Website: home-depot
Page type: delivery-shipping
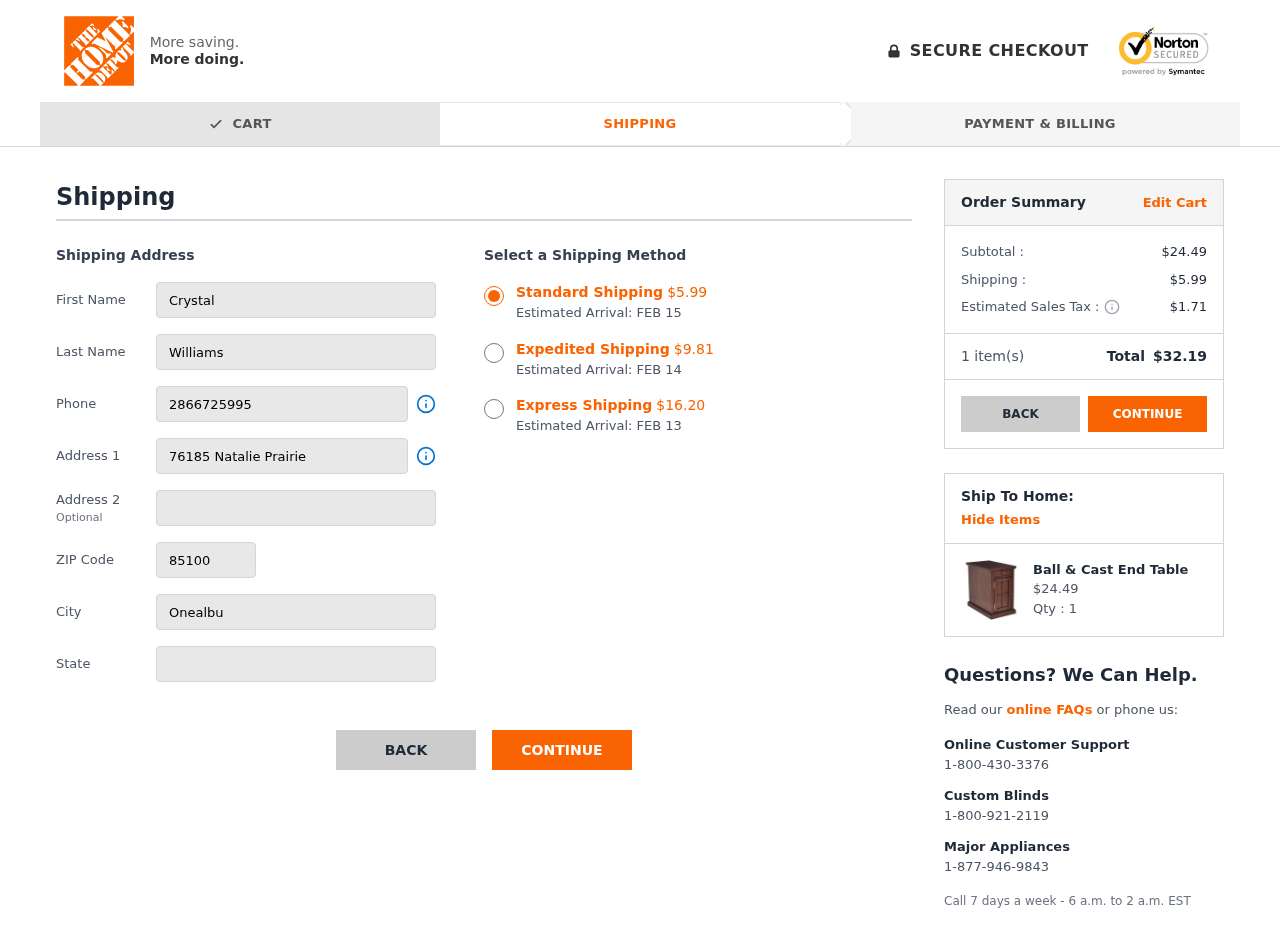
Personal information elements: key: PII_CITY
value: Onealburgh
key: PII_FIRSTNAME
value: Crystal
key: PII_LASTNAME
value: Williams
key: PII_PHONE
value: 2866725995
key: PII_POSTCODE
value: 85100
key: PII_STATE
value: Connecticut
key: PII_STREET
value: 76185 Natalie Prairie
Product elements: key: PRODUCT1_NAME
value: Ball & Cast End Table
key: PRODUCT1_PRICE
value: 24.49
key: PRODUCT1_QUANTITY
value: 1
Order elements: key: ORDER_SHIPPING_COST_STANDARD
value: $5.99
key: ORDER_DELIVERY_DATE
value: FEB 15
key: ORDER_SHIPPING_COST_EXPEDITED
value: $9.81
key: ORDER_DELIVERY_DATE_EXPEDITED
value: FEB 14
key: ORDER_SHIPPING_COST_EXPRESS
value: $16.20
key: ORDER_DELIVERY_DATE_EXPRESS
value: FEB 13
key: ORDER_SUBTOTAL
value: $24.49
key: ORDER_SHIPPING_COST
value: $5.99
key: ORDER_TAX
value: $1.71
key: ORDER_NUM_ITEMS
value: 1
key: ORDER_TOTAL
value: $32.19